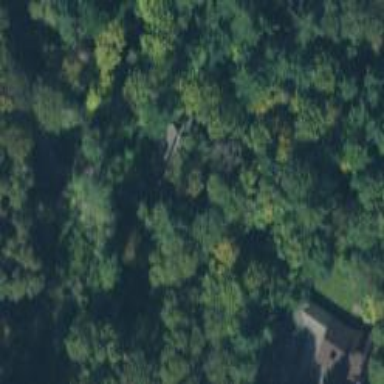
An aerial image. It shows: Footway road on suspension bridge.